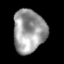
Tissue: lung
Cell type: Endothelial cells
Senescence score: 0.2368
Nuclear area (px): 1361
Mean DAPI intensity: 155.096